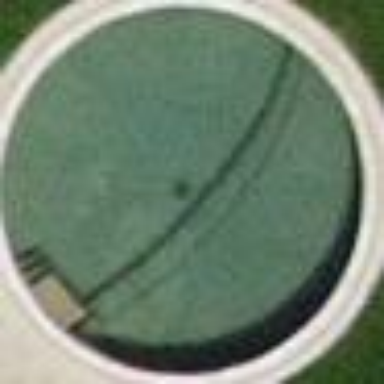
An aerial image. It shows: Inground swimming pool located in leisure land area.